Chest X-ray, AP view. Patient: 39 years old, sex F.
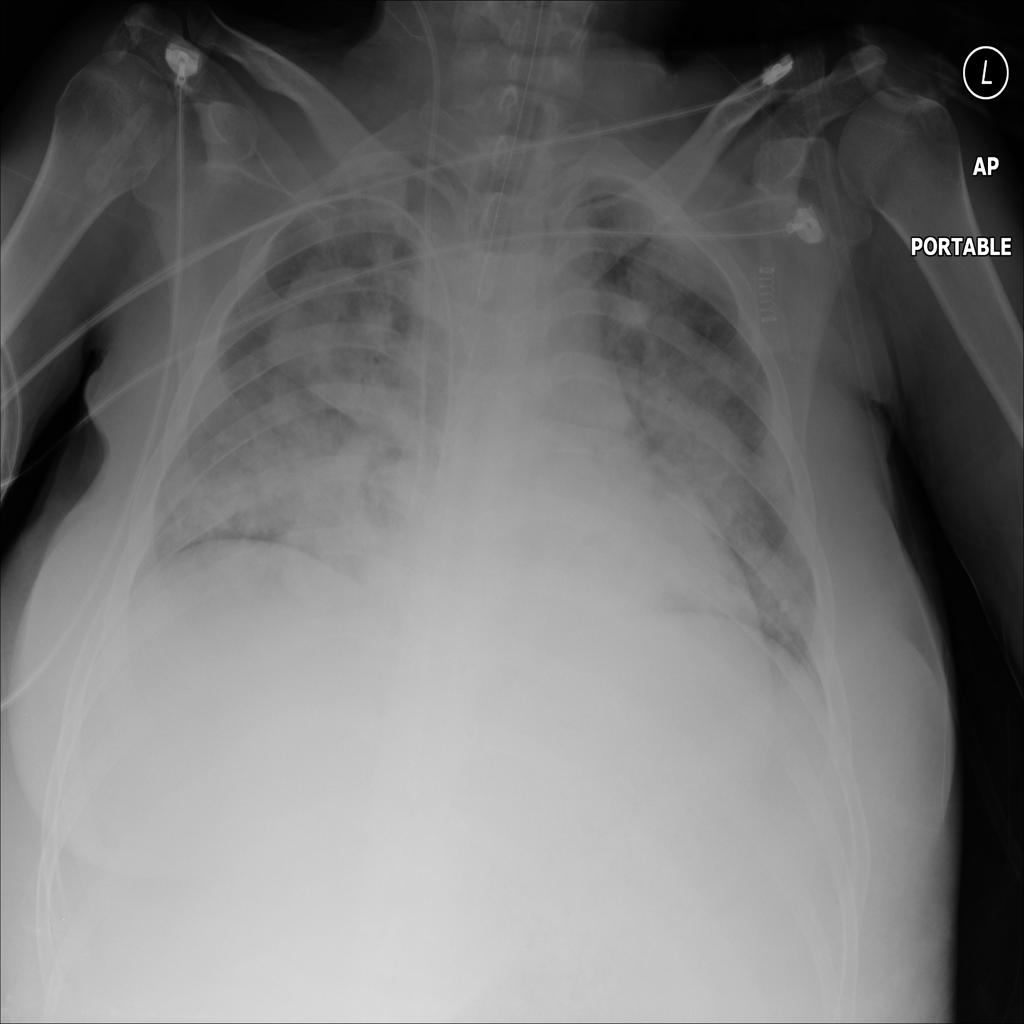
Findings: No Finding